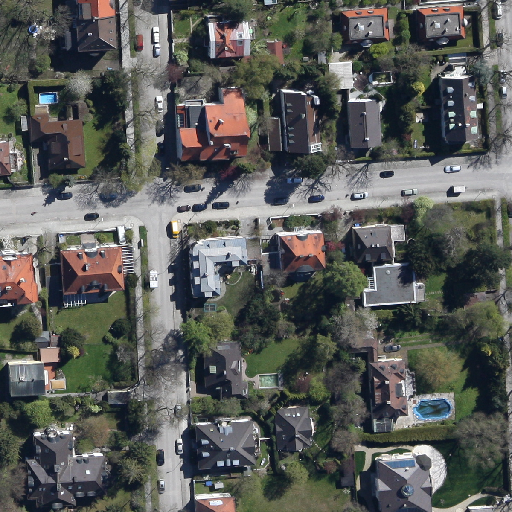
Referring expression: building along the road